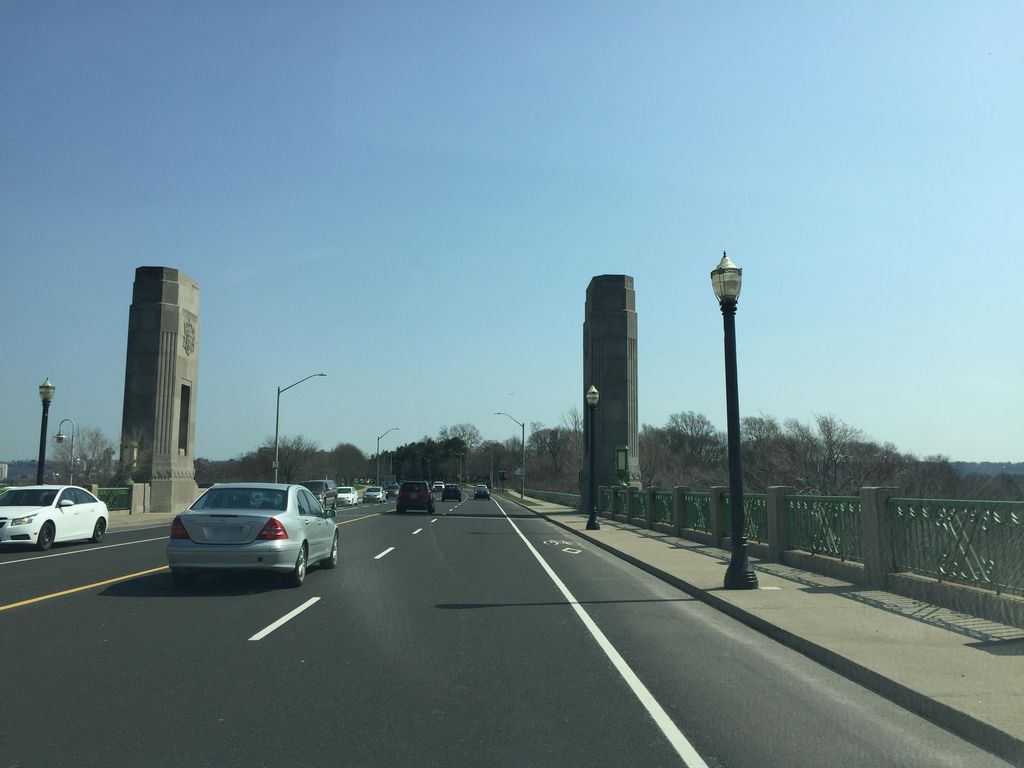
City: hamilton